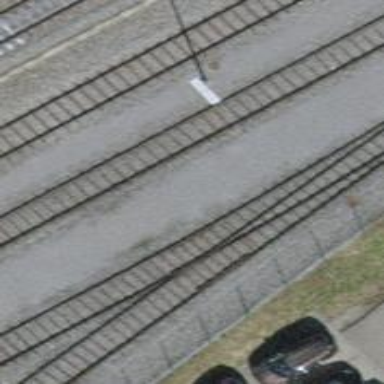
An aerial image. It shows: Single railway spur track.